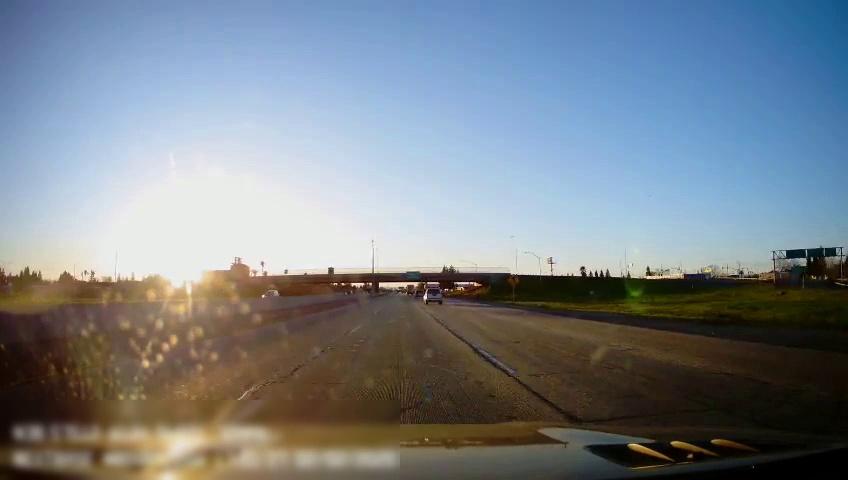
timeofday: Day
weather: Sunny
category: Drivable Space
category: Vehicles | Truck
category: Vehicles | Car
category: Vehicles | Truck
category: Lanes | Current Lane
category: Lanes | Alternate Lane
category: Lanes | Alternate Lane
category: Traffic | Signs
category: Traffic | Signs
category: Traffic | Signs
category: Traffic | Signs
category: Traffic | Signs